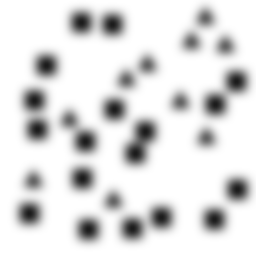
Squares: 18
Triangles: 10
Stars: 0
Total shapes: 28